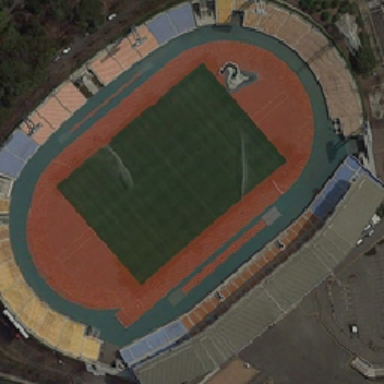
The playground is located in a stadium with parking .